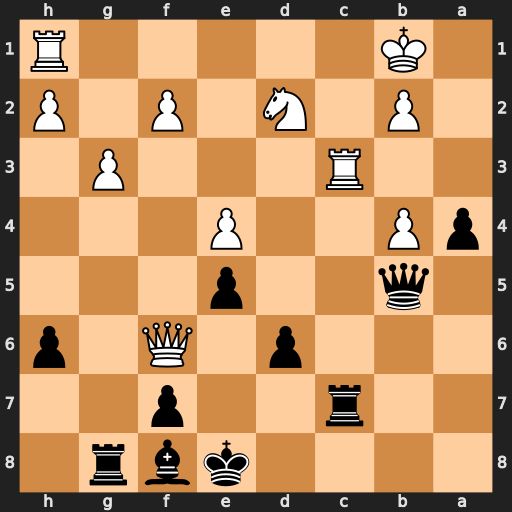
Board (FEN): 4kbr1/2r2p2/3p1Q1p/1q2p3/pP2P3/2R3P1/1P1N1P1P/1K5R
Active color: b
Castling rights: -
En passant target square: -
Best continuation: Rxc3 bxc3 Qd3+ Kc1 Qxc3+